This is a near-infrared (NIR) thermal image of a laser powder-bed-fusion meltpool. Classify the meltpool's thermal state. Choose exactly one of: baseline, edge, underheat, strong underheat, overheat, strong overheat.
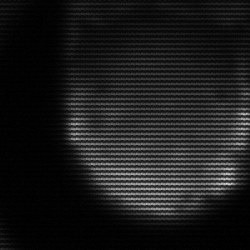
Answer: edge